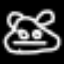
Label: frog